Interaction volume radius: 10 \u00c5
Interaction volume height: 40 \u00c5
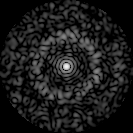
Disorder parameter: 0.8223